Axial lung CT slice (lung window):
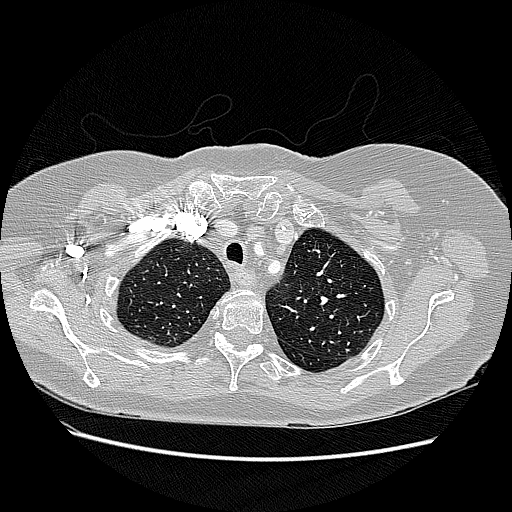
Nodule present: no